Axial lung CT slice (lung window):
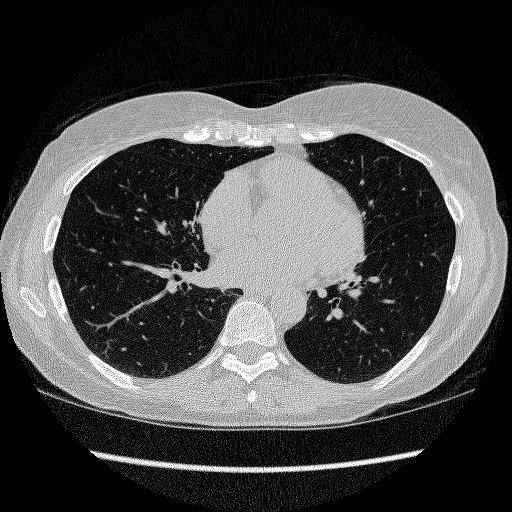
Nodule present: no